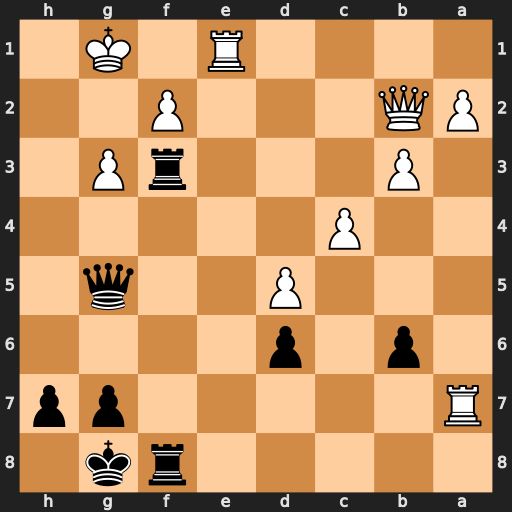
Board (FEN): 5rk1/R5pp/1p1p4/3P2q1/2P5/1P3rP1/PQ3P2/4R1K1
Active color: b
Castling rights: -
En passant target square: -
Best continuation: Rxg3+ fxg3 Qxg3+ Qg2 Qxe1+